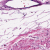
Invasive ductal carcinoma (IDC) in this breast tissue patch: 0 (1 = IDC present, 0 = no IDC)